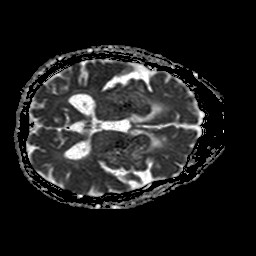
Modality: ADC
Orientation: axial
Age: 82
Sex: female
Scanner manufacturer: philips
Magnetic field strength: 1.5 T
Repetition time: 3.648 s
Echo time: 0.09255 s